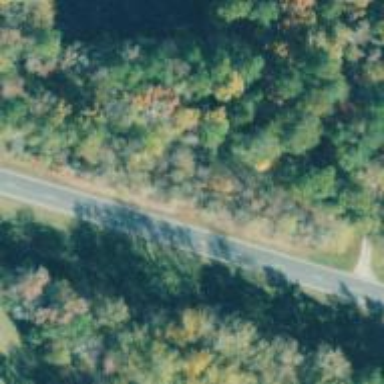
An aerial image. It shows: Asphalt road classified as primary highway.